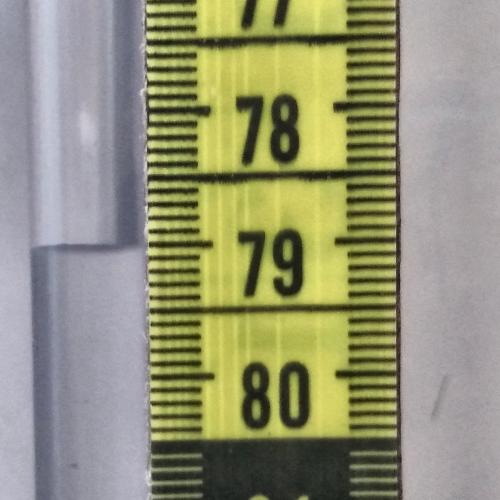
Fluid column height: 79.0 cm